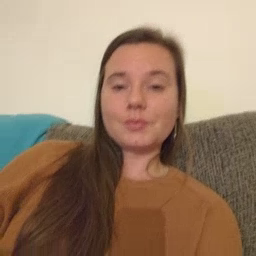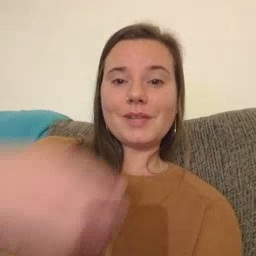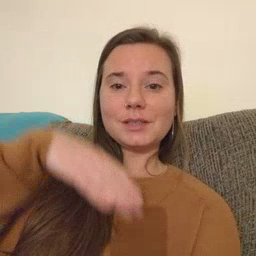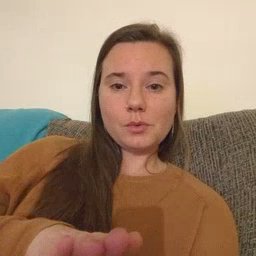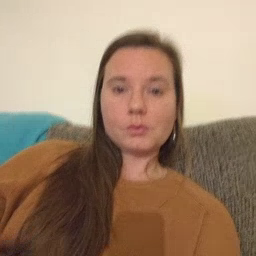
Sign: into